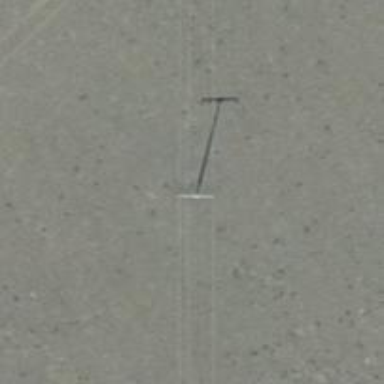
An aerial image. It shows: Minor power line with three cables.